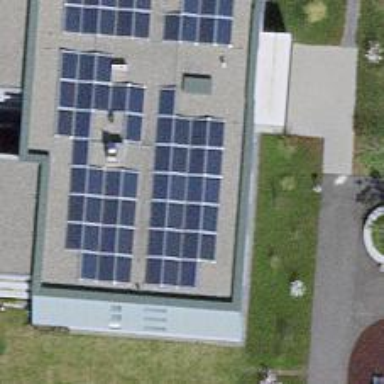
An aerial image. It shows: Solar power generator with photovoltaic panels.